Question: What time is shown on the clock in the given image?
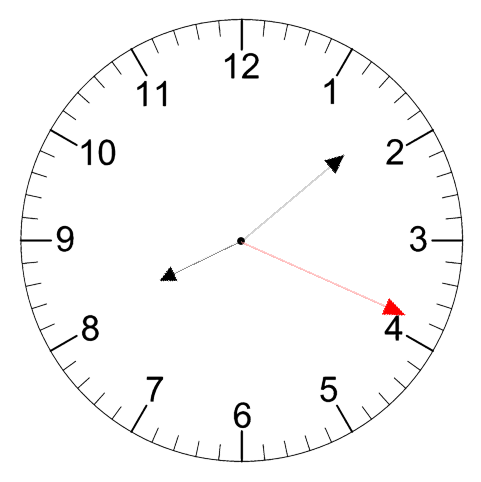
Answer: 08:08:19